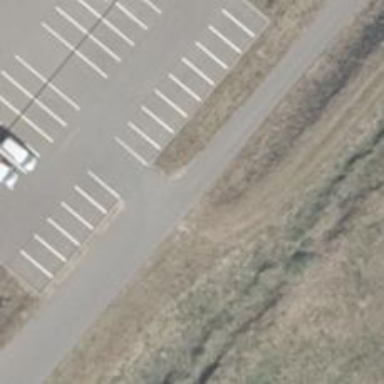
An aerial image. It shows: Asphalt service road.